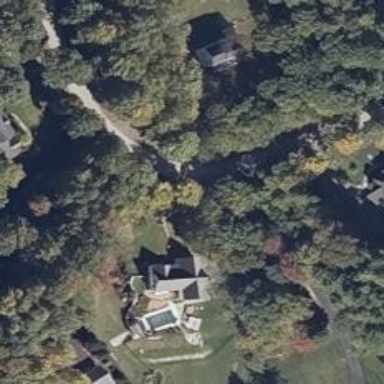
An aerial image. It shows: Driveway.